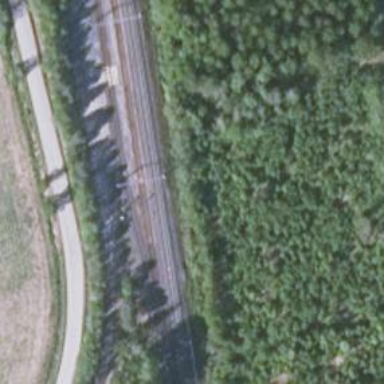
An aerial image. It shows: Rail siding with electrified contact lines for trains.